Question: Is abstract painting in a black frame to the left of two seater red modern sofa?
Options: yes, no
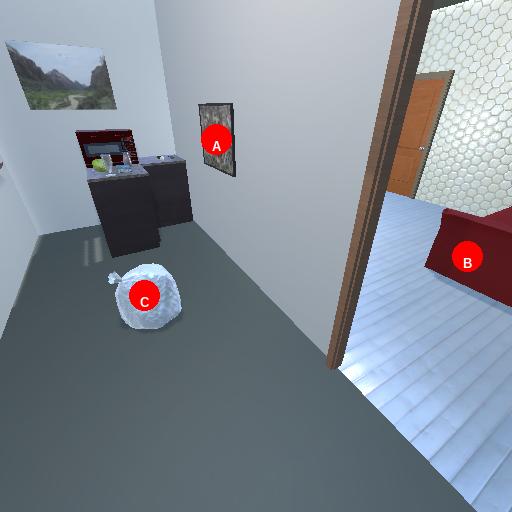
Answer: yes